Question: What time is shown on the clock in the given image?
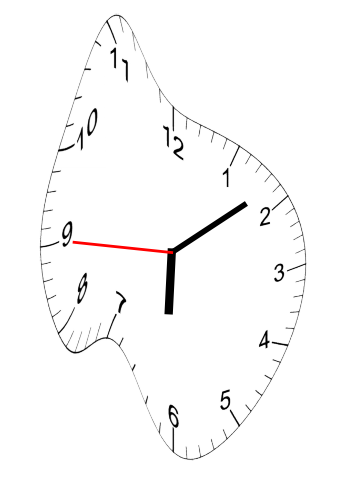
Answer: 06:08:45